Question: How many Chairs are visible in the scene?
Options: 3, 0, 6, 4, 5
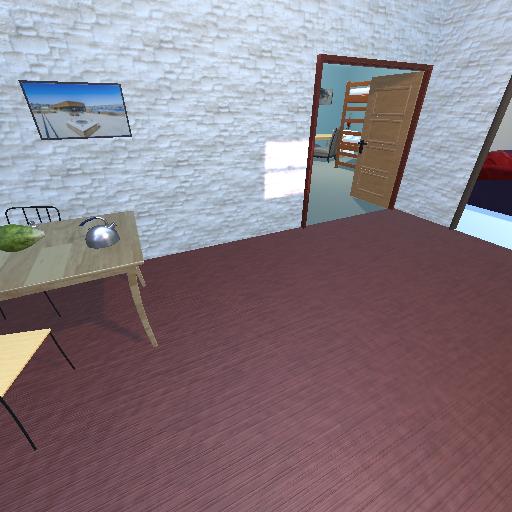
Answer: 3